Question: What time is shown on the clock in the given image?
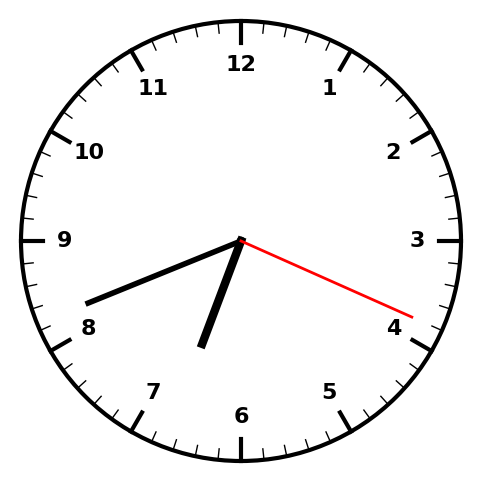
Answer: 06:41:19